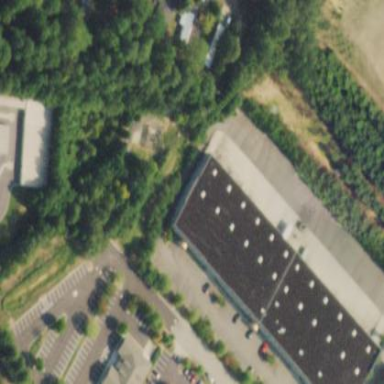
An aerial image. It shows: Office building.